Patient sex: M
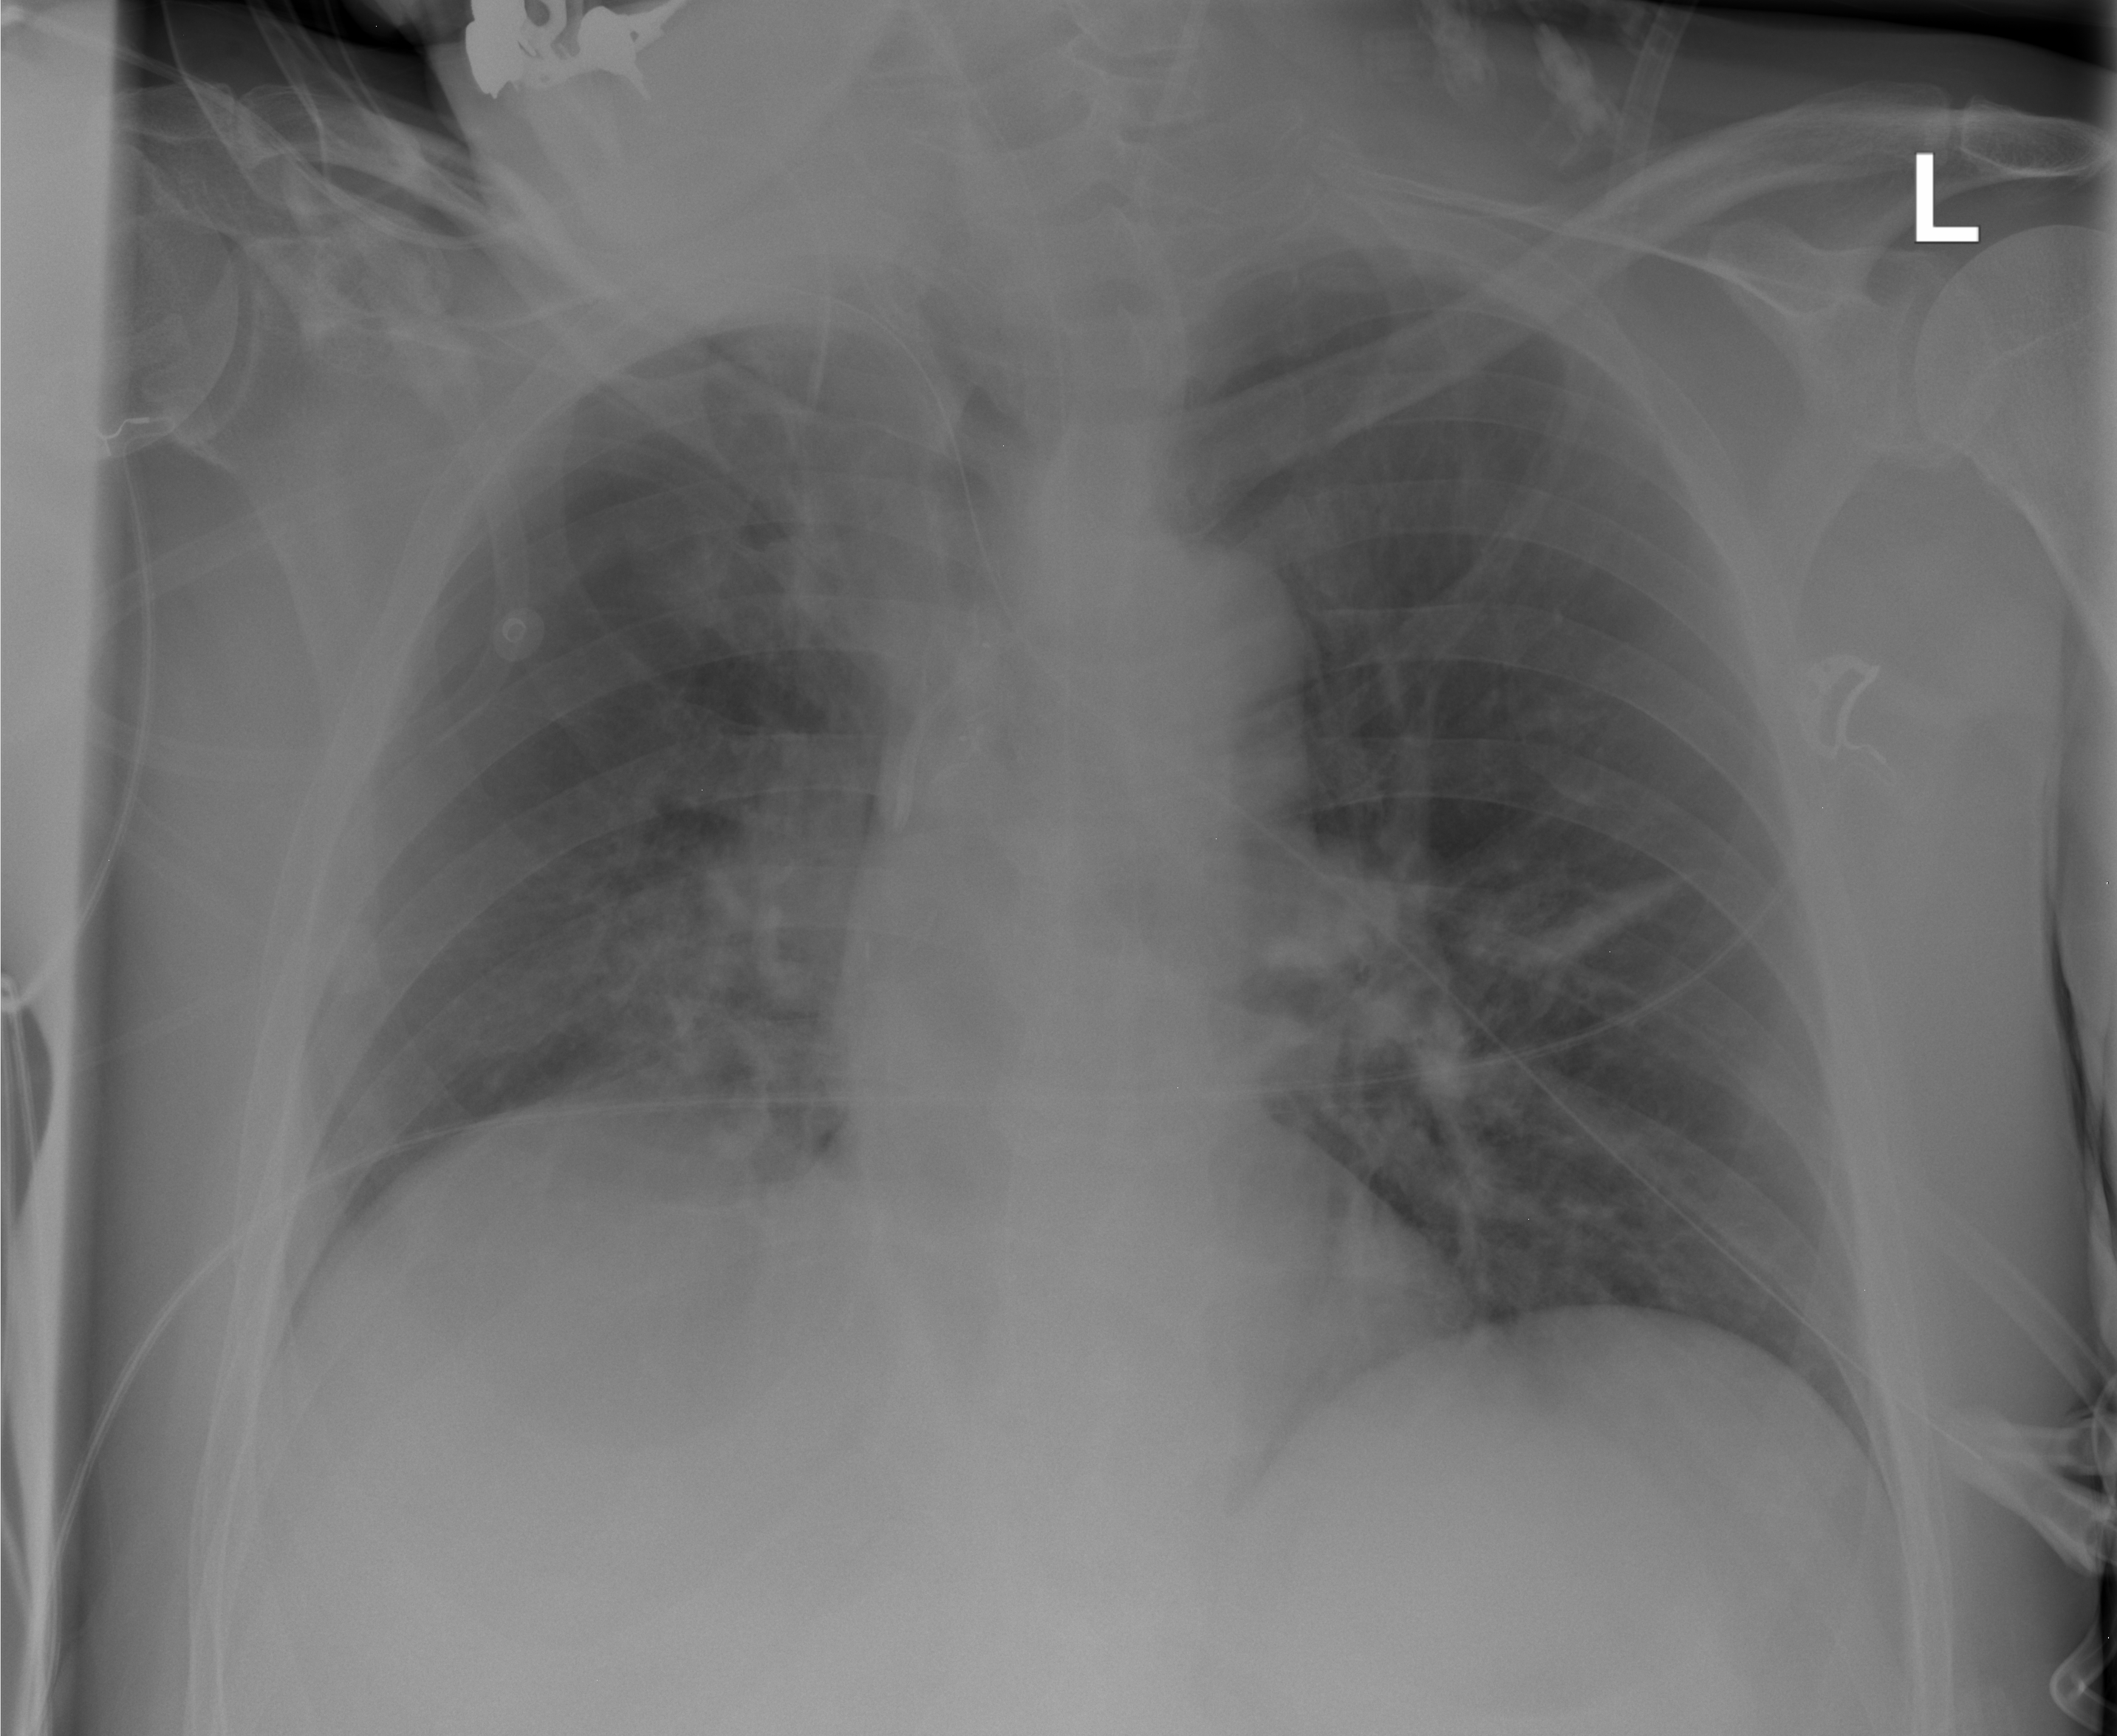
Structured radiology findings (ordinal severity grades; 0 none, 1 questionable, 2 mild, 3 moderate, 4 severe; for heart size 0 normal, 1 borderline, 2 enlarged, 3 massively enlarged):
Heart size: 0
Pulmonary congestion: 0
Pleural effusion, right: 0
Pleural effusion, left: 0
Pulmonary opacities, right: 0
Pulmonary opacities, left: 0
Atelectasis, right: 2
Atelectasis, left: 0